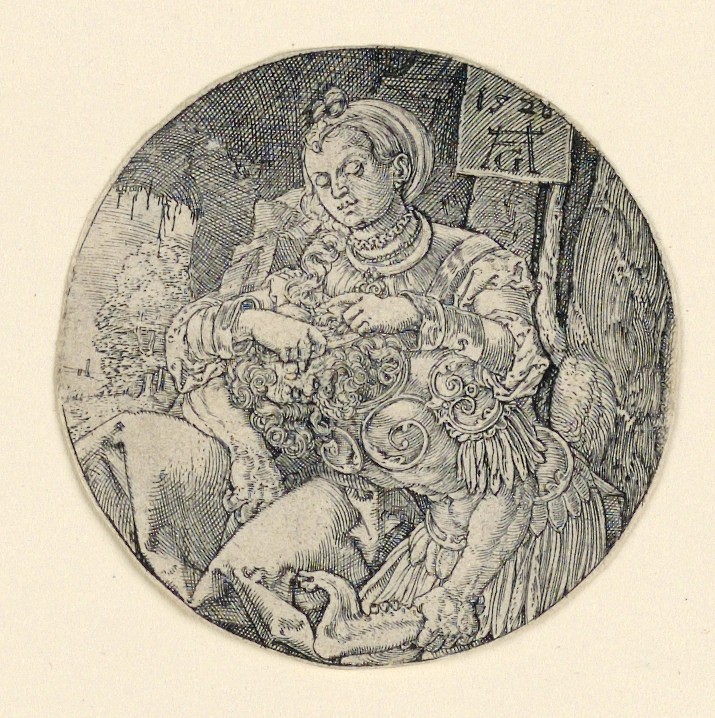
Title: Samson and Delilah
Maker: Heinrich Aldegrever, German, 1502 - ca. 1561
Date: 1528
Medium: Engraving on paper
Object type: Print
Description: Circular composition. The figures are shown three-quarter length. Delilah is seated, cutting Samson's hair, his right arm resting across her knees. Samson holds the jawbone of an ass in his left hand. Monogram of Aldegrever and date "1528" on tablet, upper right.